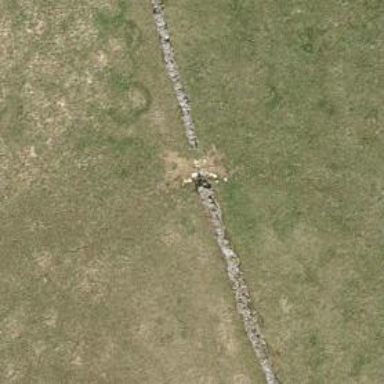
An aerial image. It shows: Dry stone wall barrier.